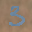
Label: 3